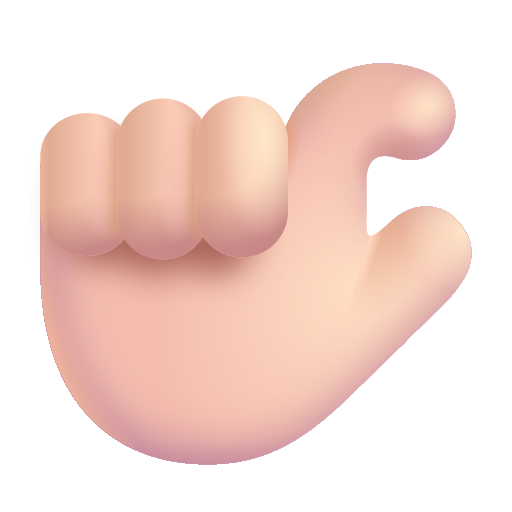
pinching hand color light